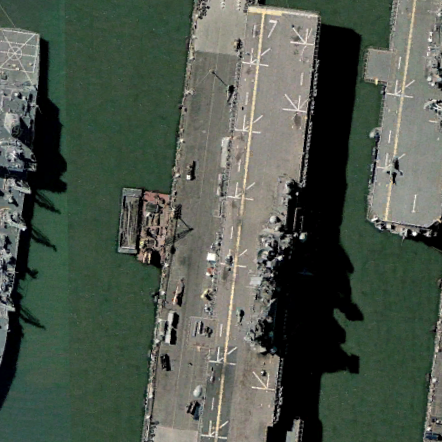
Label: Wasp-class_assault_ship